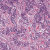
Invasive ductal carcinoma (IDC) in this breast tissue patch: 1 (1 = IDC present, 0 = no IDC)